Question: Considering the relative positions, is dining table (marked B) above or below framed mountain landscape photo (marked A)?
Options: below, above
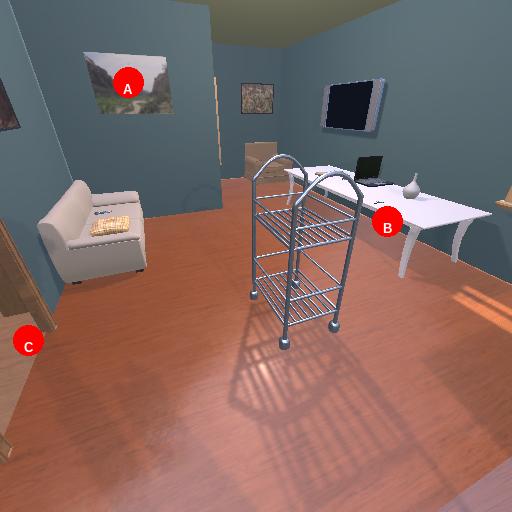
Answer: below